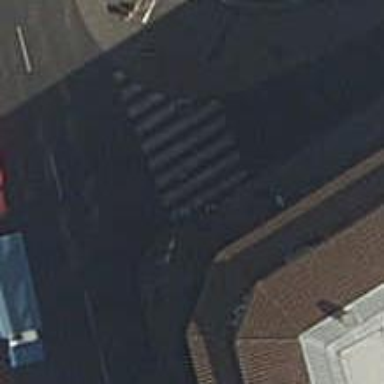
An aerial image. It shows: Zebra crossing on the road.